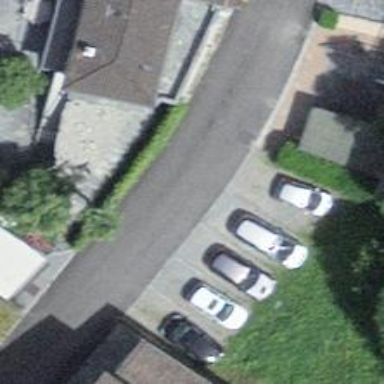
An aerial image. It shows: Residential road with opposite cycleway.